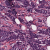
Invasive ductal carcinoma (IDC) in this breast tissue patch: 1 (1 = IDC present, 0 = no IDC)